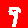
Digit: 9